Interaction volume radius: 5 \u00c5
Interaction volume height: 25 \u00c5
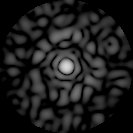
Disorder parameter: 0.8494